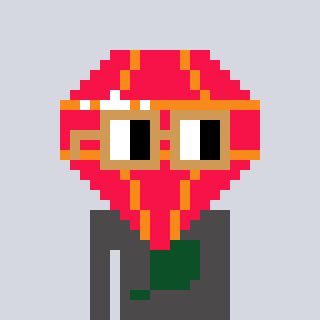
a pixel art character with square brown glasses, a red diamond-shaped head and a grayscale-colored body on a cool background